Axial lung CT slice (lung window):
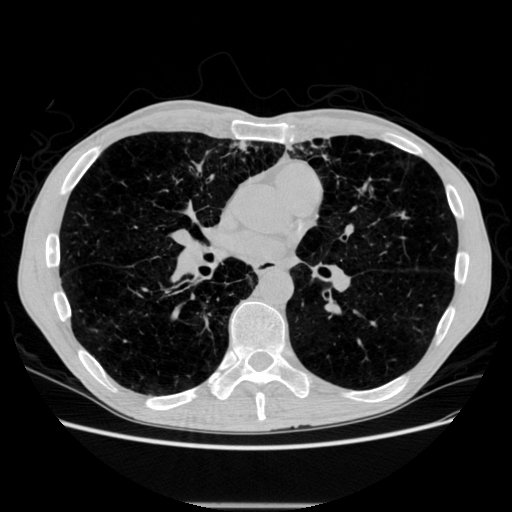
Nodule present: no